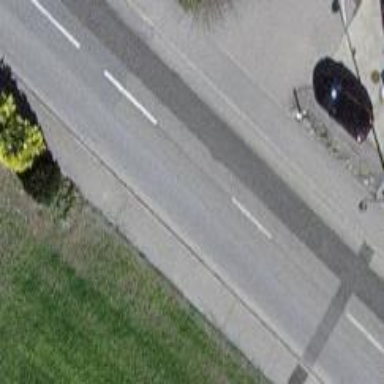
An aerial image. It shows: Traffic calming feature called choker.